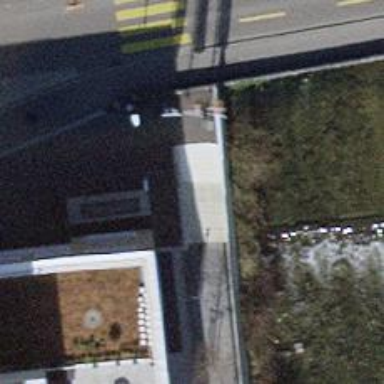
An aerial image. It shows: Concrete steps.